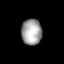
Tissue: skin
Cell type: Epithelial cells
Senescence score: 0.1999
Nuclear area (px): 529
Mean DAPI intensity: 159.599